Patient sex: M
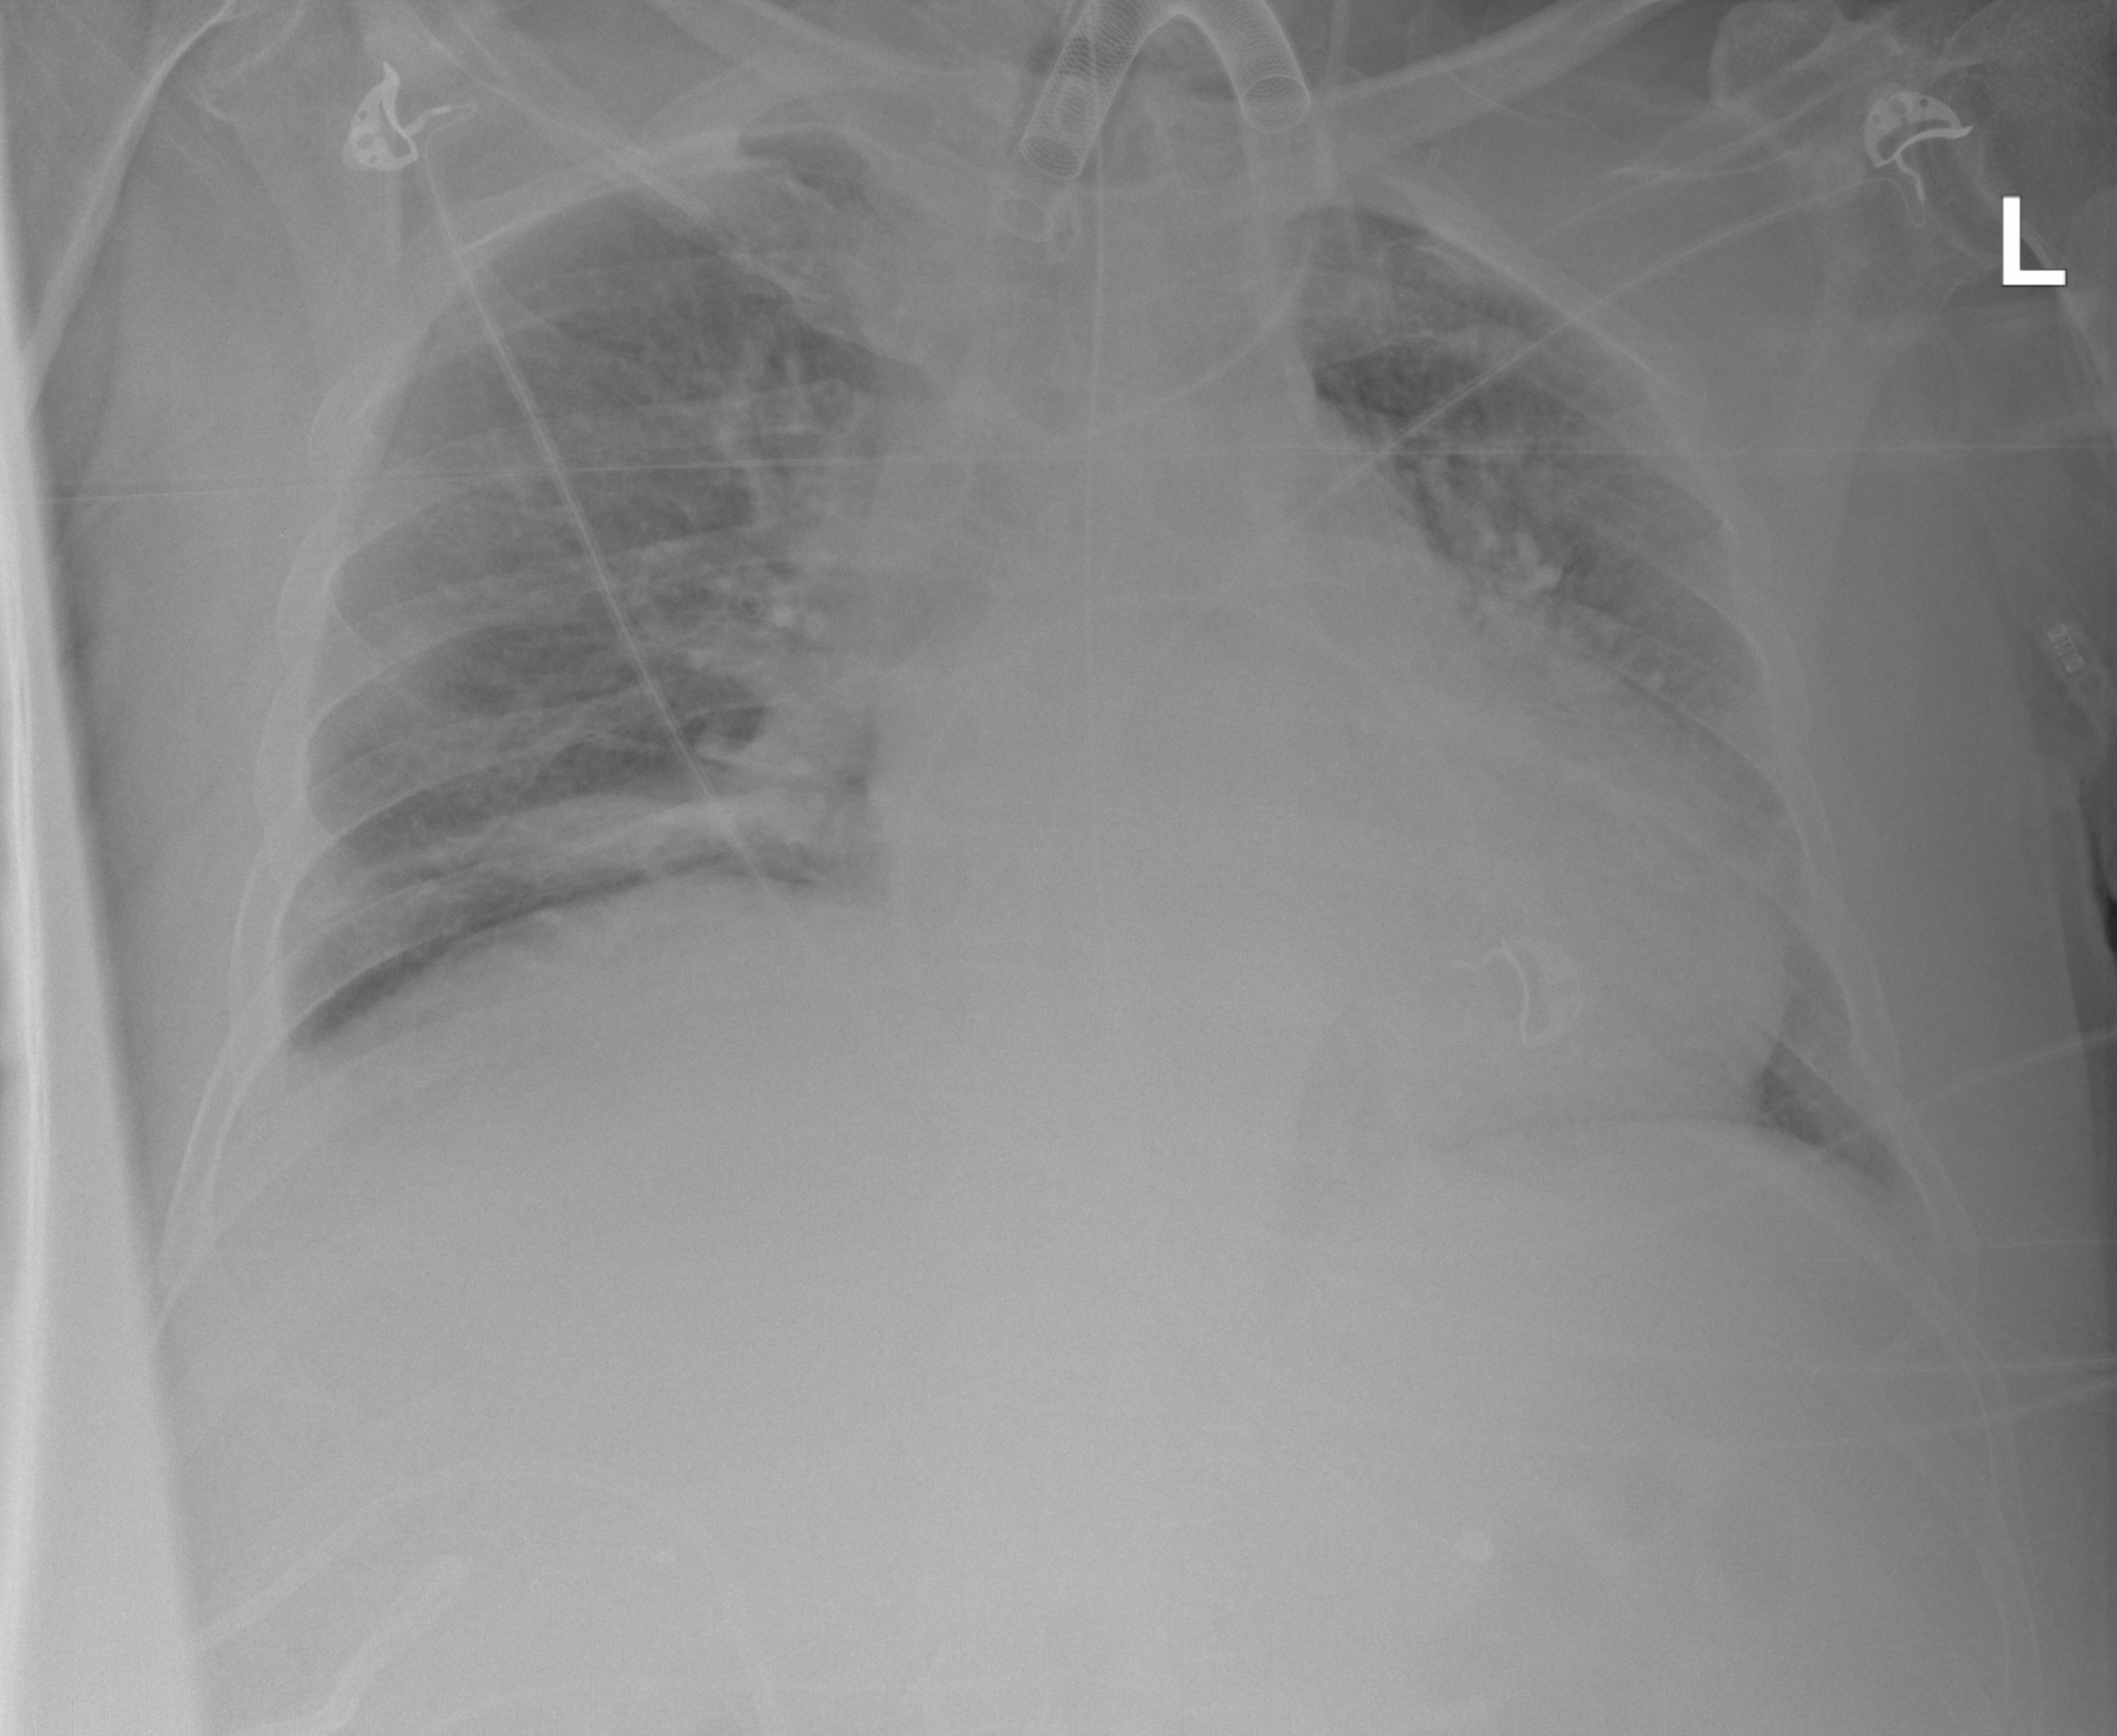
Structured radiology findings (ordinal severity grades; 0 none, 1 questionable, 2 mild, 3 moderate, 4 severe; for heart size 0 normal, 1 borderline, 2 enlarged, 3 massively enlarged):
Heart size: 2
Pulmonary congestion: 2
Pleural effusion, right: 1
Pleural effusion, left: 0
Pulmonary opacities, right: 0
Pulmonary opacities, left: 0
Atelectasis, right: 2
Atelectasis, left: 1